Question: When to allow?
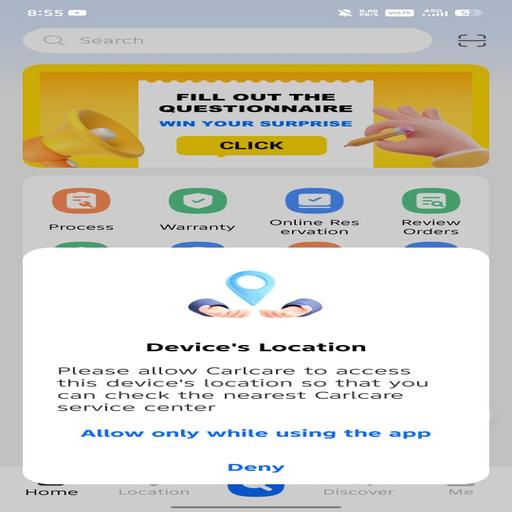
Answer: While using app